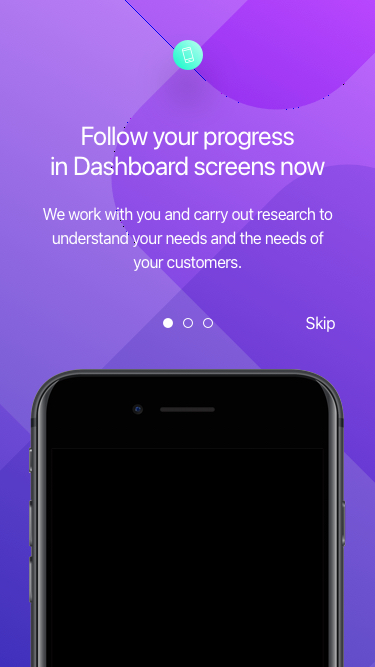
Text in this UI design:
Skip
Follow your progress
in Dashboard screens now
We work with you and carry out research to understand your needs and the needs of your customers.